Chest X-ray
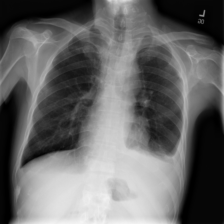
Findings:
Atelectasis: negative
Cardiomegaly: negative
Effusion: negative
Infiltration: negative
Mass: negative
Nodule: negative
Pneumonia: negative
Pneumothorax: negative
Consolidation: negative
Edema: negative
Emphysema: negative
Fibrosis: negative
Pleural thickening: negative
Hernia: negative